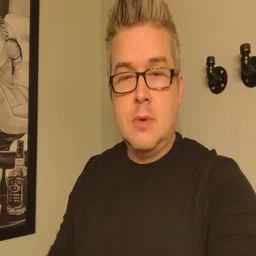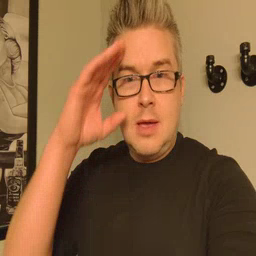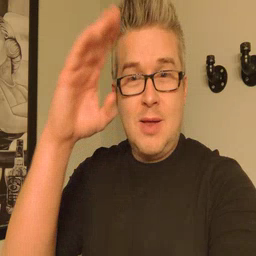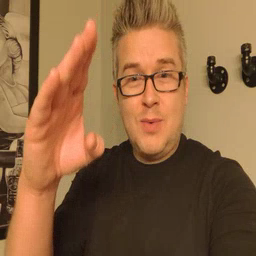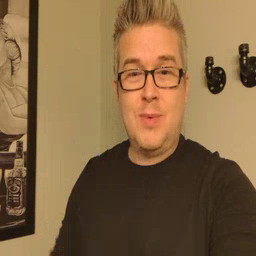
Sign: hello